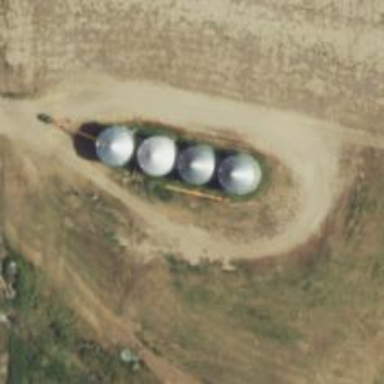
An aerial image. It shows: Silo.